Question: I'm using FB.ui() like so:
'''
<script>
window.fbAsyncInit = function() {
FB.init({
appId : '##########', // App ID
channelUrl : '//www.xxxxxxxxxx.com/channel.php', // Channel File
status : true, // check login status
cookie : true, // enable cookies to allow the server to access the session
xfbml : true // parse XFBML
});
// Additional initialization code here
};
// Load the SDK Asynchronously
(function(d){
var js, id = 'facebook-jssdk', ref = d.getElementsByTagName('script')[0];
if (d.getElementById(id)) {return;}
js = d.createElement('script'); js.id = id; js.async = true;
js.src = "//connect.facebook.net/en_US/all.js";
ref.parentNode.insertBefore(js, ref);
}(document));
</script>
'''
Then, here's the link to send the message:
'''
<a href='#' onClick="
FB.ui({
method: 'send',
name: 'Bla bla bla',
link: 'http://www.xxxxxxxxxxx.com',
to: ###########,
//redirect_uri: 'http://www.xxxxxxxxxxx.com/fb/'
});
">Send a message</a>
'''
This works like a charm for me and every computer/browser I've tested on. But my client gets the following error message very frequently:
'''
API Error Code: 191
API Error Description: The specified URL is not owned by the application
Error Message: redirect_uri is not owned by the application
'''

This has me totally stumped! Is anything wrong with my code? And if so, why can't I EVER reproduce this bug while my client consistently can on multiple computers/browsers?
PS: If you want to try yourself, the page is live <URL>. You'll have to authorize the app, but I promise nothing creepy will happen.
The error mentions the 'redirect_uri', which you'll notice is commented out in my code. The reason is because when I include that parameter, the dialogue doesn't close when I hit "close".
I was able to reproduce this bug on a friend's computer, and CBroe also confirmed it. So, (setting aside the mystery of why I still can't produce it myself), the thing that has me most stumped is why does this only happen half of the time?? If my code is incorrect it should never work, right??
Here's the url from the error message:
'''
https://www.facebook.com/dialog/send?display=popup&link=http%3A%2F%2Fwww.streetofwalls.com&locale=en_US&name=Career%20Networking%20powered%20by%20Street%20of%20Walls&next=http%3A%2F%2Fstatic.ak.facebook.com%2Fconnect%2Fxd_arbiter.php%3Fversion%3D8%23cb%3Df2c657ef78%26origin%3Dhttp%253A%252F%252Fwww.streetofwalls.com%252Ff3575a615c%26domain%3Dwww.streetofwalls.com%26relation%3Dopener%26frame%3Df1ca46b43c%26result%3D%2522xxRESULTTOKENxx%2522&sdk=joey&show_error=true&to=573501273
'''
After 'url_decode()' version:
'https://www.facebook.com/dialog/send?display=popup&link=http://www.streetofwalls.com&locale=en_US&name=Career Networking powered by Street of Walls&next=http://static.ak.facebook.com/connect/xd_arbiter.php?version=8#cb=f2c657ef78&origin=http%3A%2F%2Fwww.streetofwalls.com%2Ff3575a615c&domain=www.streetofwalls.com&relation=opener&frame=f1ca46b43c&result=%22xxRESULTTOKENxx%22&sdk=joey&show_error=true&to=573501273'
Part of this puzzle is solved. The times when the error occurs are the result of 'FB.init()' not working. I've wrapped the 'FB.ui()' in 'FB.getLoginStatus(function(response){ \... }' so now you can see a more useful error in the console. The open question is... WHY DOES FB.init() fail so often?
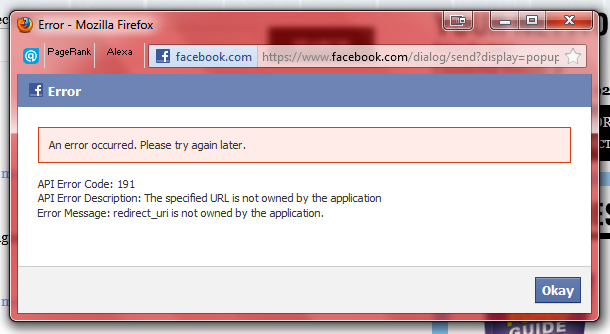
Answer: So Nitzan deserves the credit for this for his insightful comment, but here's the solution.
The error message I was getting was a result of the fact that 'FB.init()' wasn't loading, or at least it wasn't loading in the proper order with respect to the rest of the page. I copied the code from the Facebook Developer docs and it loads asynchronously... which turns out to be kind of a big pain in the ass...
So instead of what I had, I switched to loading it the old fashioned way:
'''
FB.init({
appId : '##########', // App ID
channelUrl : '//www.xxxxxxxxxx.com/channel.php', // Channel File
status : true, // check login status
cookie : true, // enable cookies to allow the server to access the session
xfbml : true // parse XFBML
});
'''
This, combined with some reordering of the other scripts, seems to have resolved my problem.